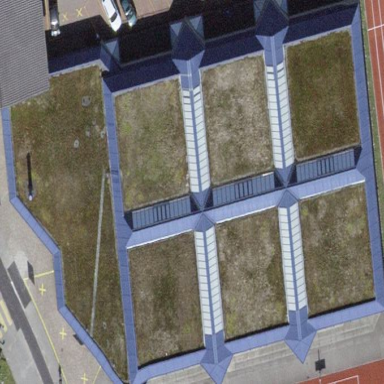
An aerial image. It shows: Sports centre building.